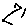
Label: zigzag